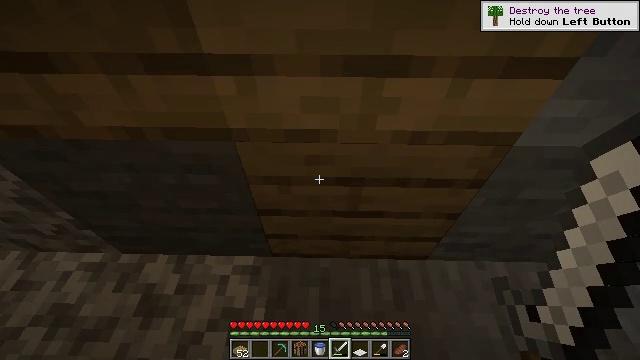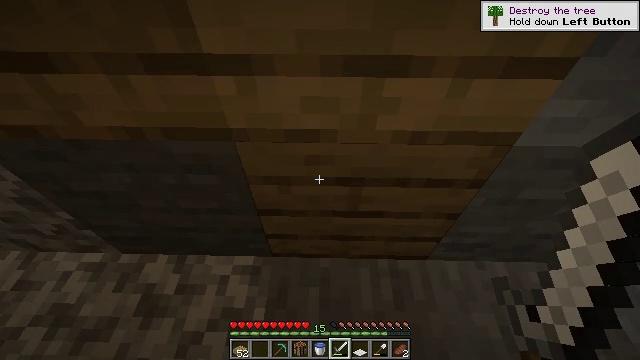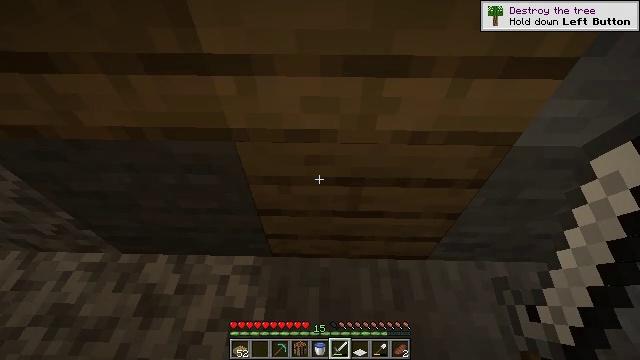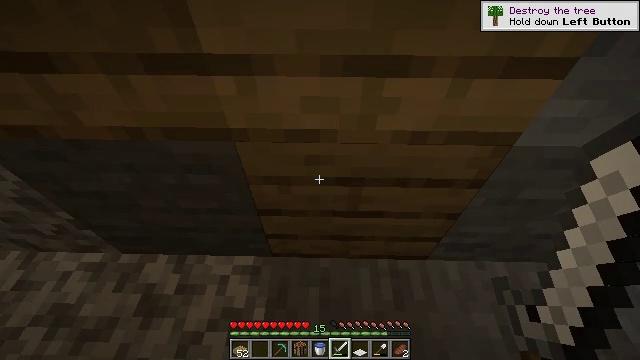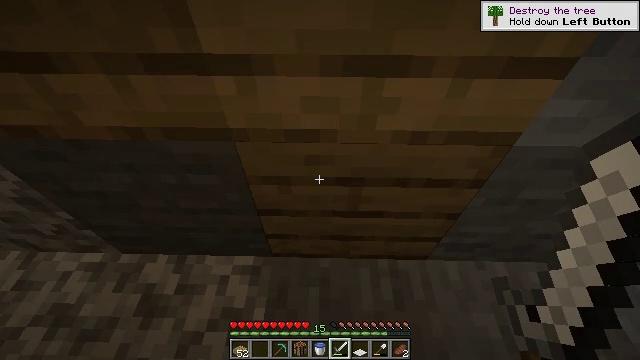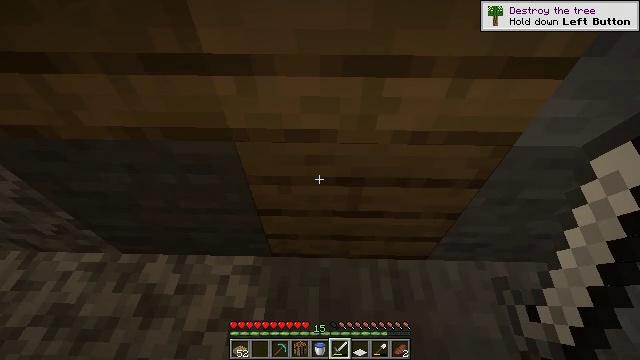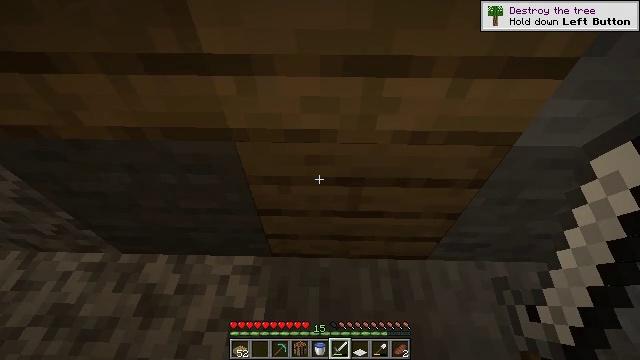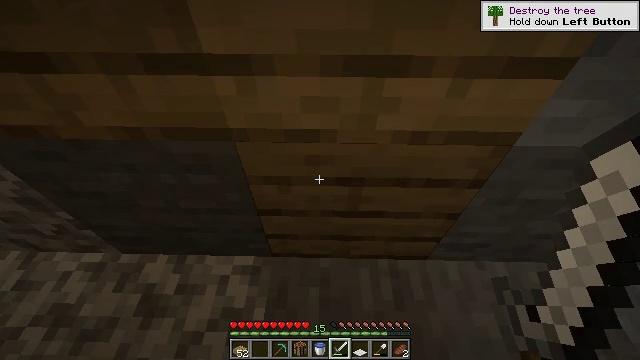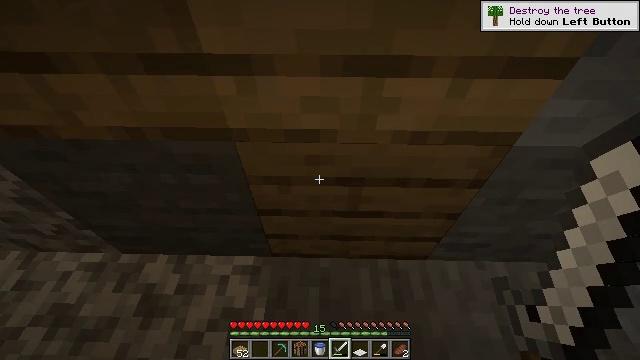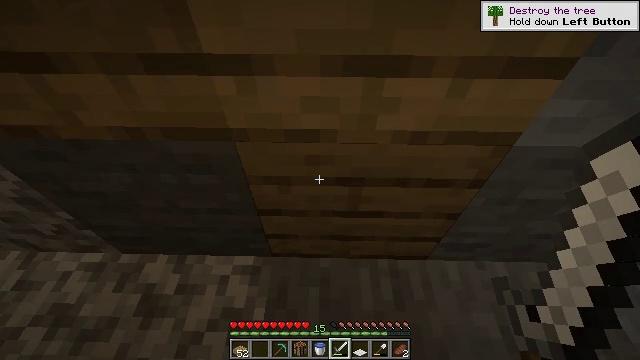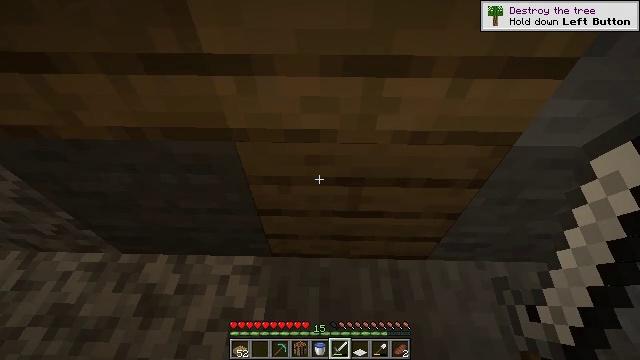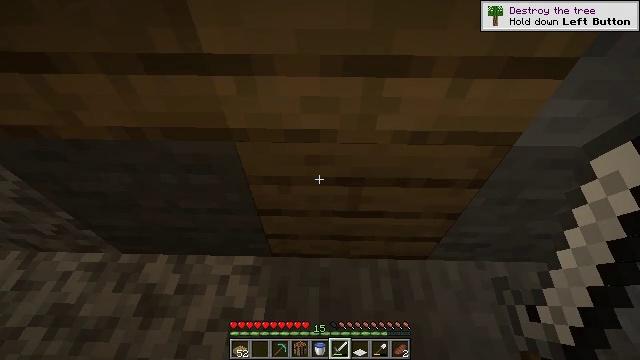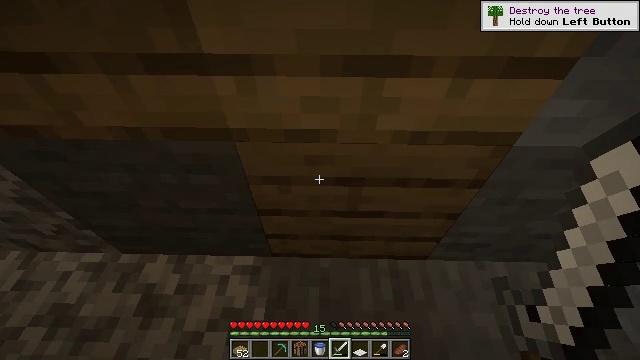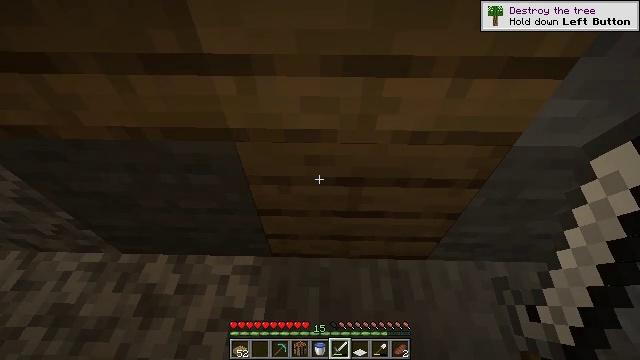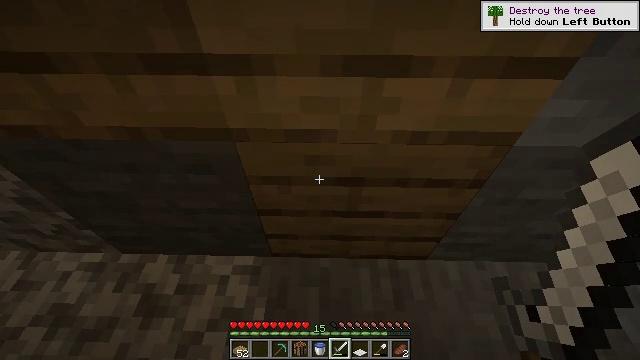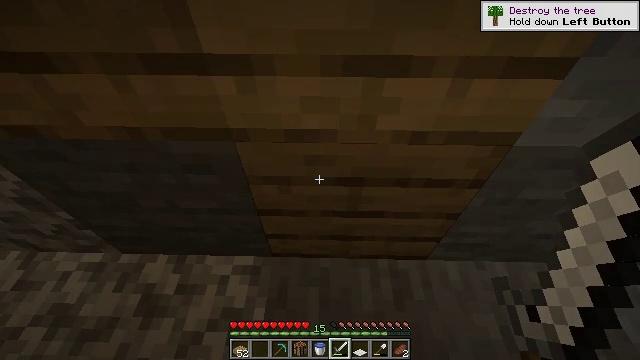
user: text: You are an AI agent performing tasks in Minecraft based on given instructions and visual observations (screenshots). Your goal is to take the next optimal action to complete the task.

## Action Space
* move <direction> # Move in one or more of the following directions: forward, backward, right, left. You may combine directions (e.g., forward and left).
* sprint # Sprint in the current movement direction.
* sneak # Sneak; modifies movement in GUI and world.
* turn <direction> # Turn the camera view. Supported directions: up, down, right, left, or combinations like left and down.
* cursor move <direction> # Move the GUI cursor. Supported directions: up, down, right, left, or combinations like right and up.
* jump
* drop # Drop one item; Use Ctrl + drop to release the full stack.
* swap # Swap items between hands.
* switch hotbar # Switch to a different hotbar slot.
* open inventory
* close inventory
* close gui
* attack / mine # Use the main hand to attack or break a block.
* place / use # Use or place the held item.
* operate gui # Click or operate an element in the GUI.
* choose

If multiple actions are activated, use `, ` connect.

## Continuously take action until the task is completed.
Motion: motion action
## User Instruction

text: Retrieve oak planks from the wooden block.
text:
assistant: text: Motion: no_op
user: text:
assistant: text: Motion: no_op
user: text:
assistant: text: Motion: no_op
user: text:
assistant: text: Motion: no_op
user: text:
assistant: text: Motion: no_op
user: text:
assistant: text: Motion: no_op
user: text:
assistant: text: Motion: no_op
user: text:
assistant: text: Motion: no_op
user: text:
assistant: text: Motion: no_op
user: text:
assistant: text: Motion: no_op
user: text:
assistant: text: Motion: no_op
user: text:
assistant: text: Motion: no_op
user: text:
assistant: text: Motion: no_op
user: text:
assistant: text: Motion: no_op
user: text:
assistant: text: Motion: no_op
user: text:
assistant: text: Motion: no_op
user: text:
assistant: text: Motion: no_op
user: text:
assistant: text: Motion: no_op
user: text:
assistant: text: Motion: no_op
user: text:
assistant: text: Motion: no_op
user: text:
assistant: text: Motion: no_op
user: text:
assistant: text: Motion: no_op
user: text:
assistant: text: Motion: no_op
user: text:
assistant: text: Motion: no_op
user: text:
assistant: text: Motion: no_op
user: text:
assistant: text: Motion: no_op
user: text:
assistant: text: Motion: no_op
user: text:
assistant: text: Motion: no_op
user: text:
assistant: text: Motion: no_op
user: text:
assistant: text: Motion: no_op